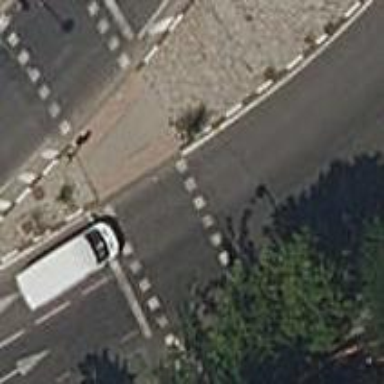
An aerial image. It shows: Road with traffic signals at the crossing.